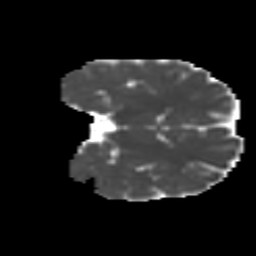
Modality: MD
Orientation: coronal
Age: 10
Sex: male
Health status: ill
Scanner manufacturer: ge
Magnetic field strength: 3 T
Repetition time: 6.752 s
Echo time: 0.079 s